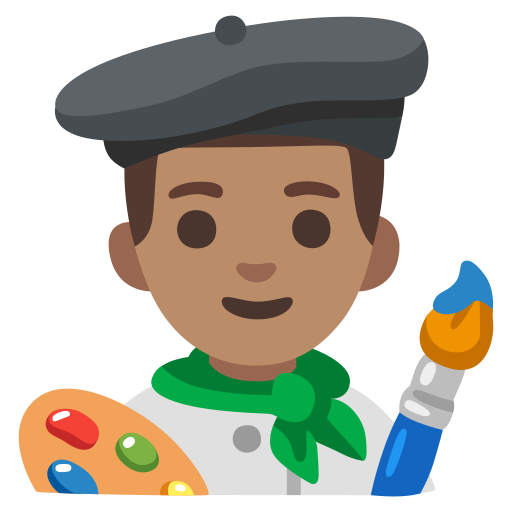
Emoji: 👨🏽‍🎨